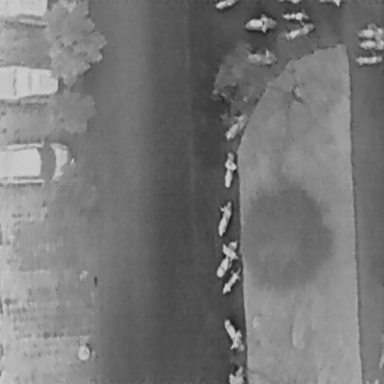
There are three Cars in the infrared image.